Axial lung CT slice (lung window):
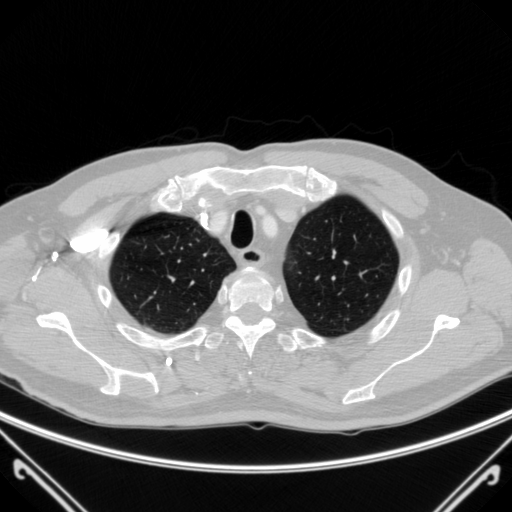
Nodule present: no